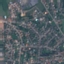
Label: Residential